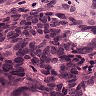
Metastatic tissue present: yes